Question:
So some are saying 1 is wrong because B.bid is not accessible after except and we cannot use it after except therefore this will give compiler error
but i don't get it, so we can't use B.bid after except but we can use it after exist? why?
which one is a correct query?
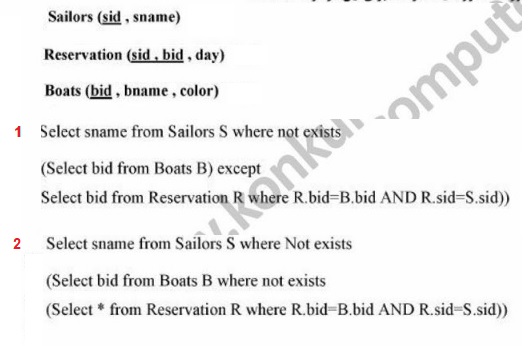
Answer: There are several problems with Query 1.
First, why does it have trailing '))'? Either they shouldn't be there, or there are some missing '(' elsewhere.
Second, the placement of the 'EXCEPT' is wrong.
The example is this...
'''
SELECT sname FROM ... WHERE NOT EXISTS (...)
EXCEPT
SELECT bid FROM ...
'''
But it appears that, for a few reasons, it to be this...
'''
SELECT sname FROM ... WHERE NOT EXISTS (SELECT bid FROM ...
EXCEPT
SELECT bid FROM ...
)
'''
'EXCEPT'
Finaly, even if that was fixed, it still wouldn't help. The sub-query would then become...
'''
NOT EXISTS (SELECT bid FROM boats B
EXCEPT
SELECT bid FROM reservations R WHERE R.bid = B.bid AND R.sid = S.sid
)
'''
Unfortunately, one query in the 'EXCEPT' can't reference the other.
The 'R.sid = S.sid' is fine, because that's an inner query referencing and outer query.
But the 'R.bid = B.bid' is "jibberish" because the rows in 'reservations' are being processed entirely independently from the rows in 'boats'.